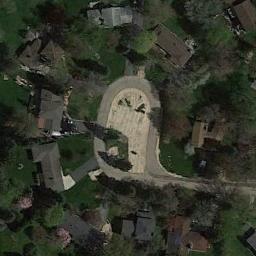
Label: residential